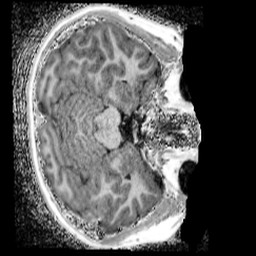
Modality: UNIT1_denoised
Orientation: axial
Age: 12
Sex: male
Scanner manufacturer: siemens
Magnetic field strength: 3 T
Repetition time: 4 s
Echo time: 0.00299 s